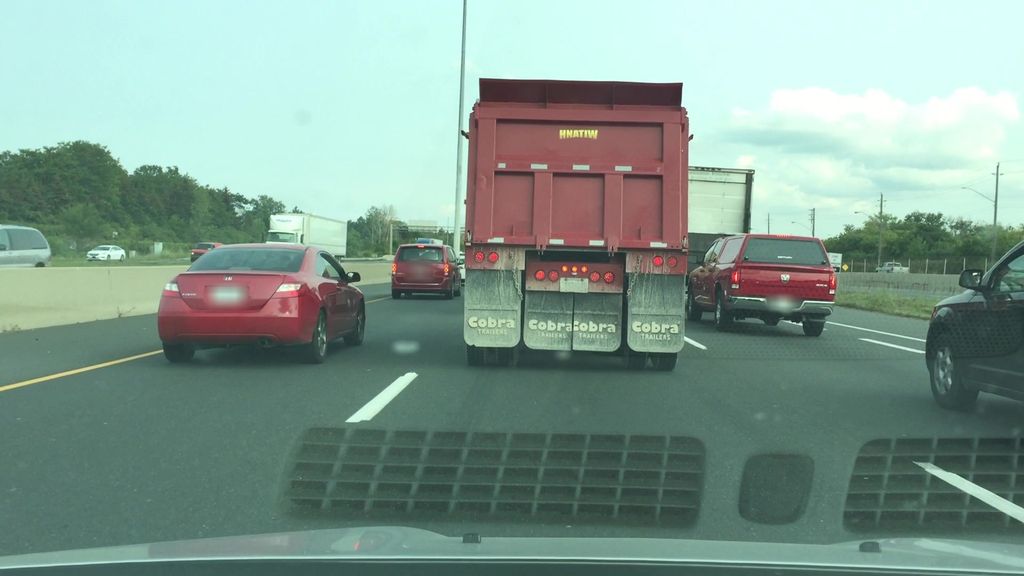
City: hamilton